Question: I cant even get to work the <URL> code at all. What is the type of the Document' in the JavaBean code? In the older version of the free User Guide there is a different type of implementation for this TreeTable component.

Which implementation is correct? Is the Showcase showing wrong code?
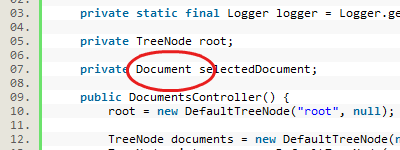
Answer: Maybe the Primefaces showcase displays an old version of the DocumentsController class.
I found a different one in the <URL> containing of type and not .
You will find older versions of this class there as well for comparison.
Hope this helps.